Question: I develop a messaging application and want to open a Camera Roll interface in the pop-up window similar to iMessage app:

How can I achieve this functionality?
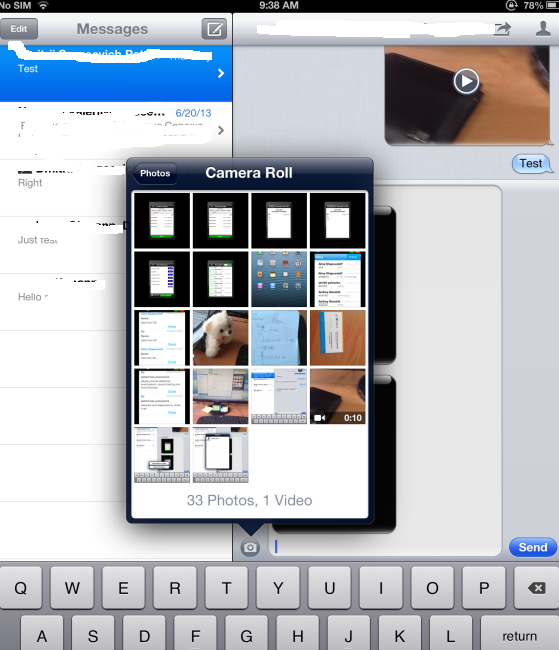
Answer: Hope this works for you
//initialize image picker and add to popover controller
'''
UIImagePickerController* imagePickerController= [[UIImagePickerController alloc] init];
imagePickerController.delegate=self;
imagePickerController.sourceType= UIImagePickerControllerSourceTypePhotoLibrary;
popoverController= [[UIPopoverController alloc] initWithContentViewController:imagePickerController];
[popoverController presentPopoverFromBarButtonItem:sender permittedArrowDirections:UIPopoverArrowDirectionAny animated:YES];
'''